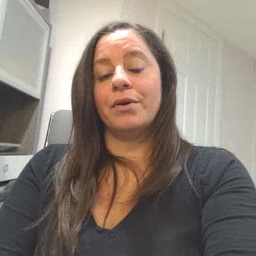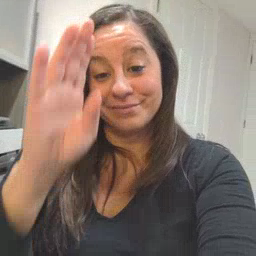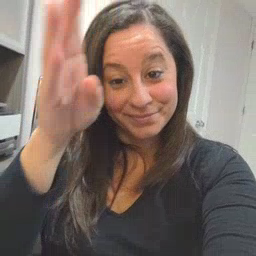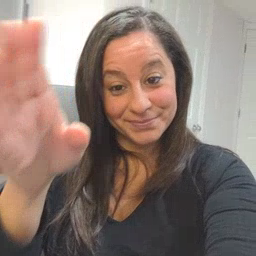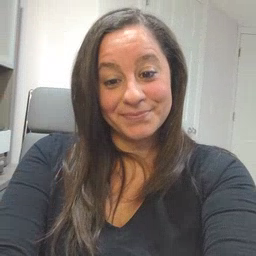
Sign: hello